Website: crate-barrel
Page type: payment
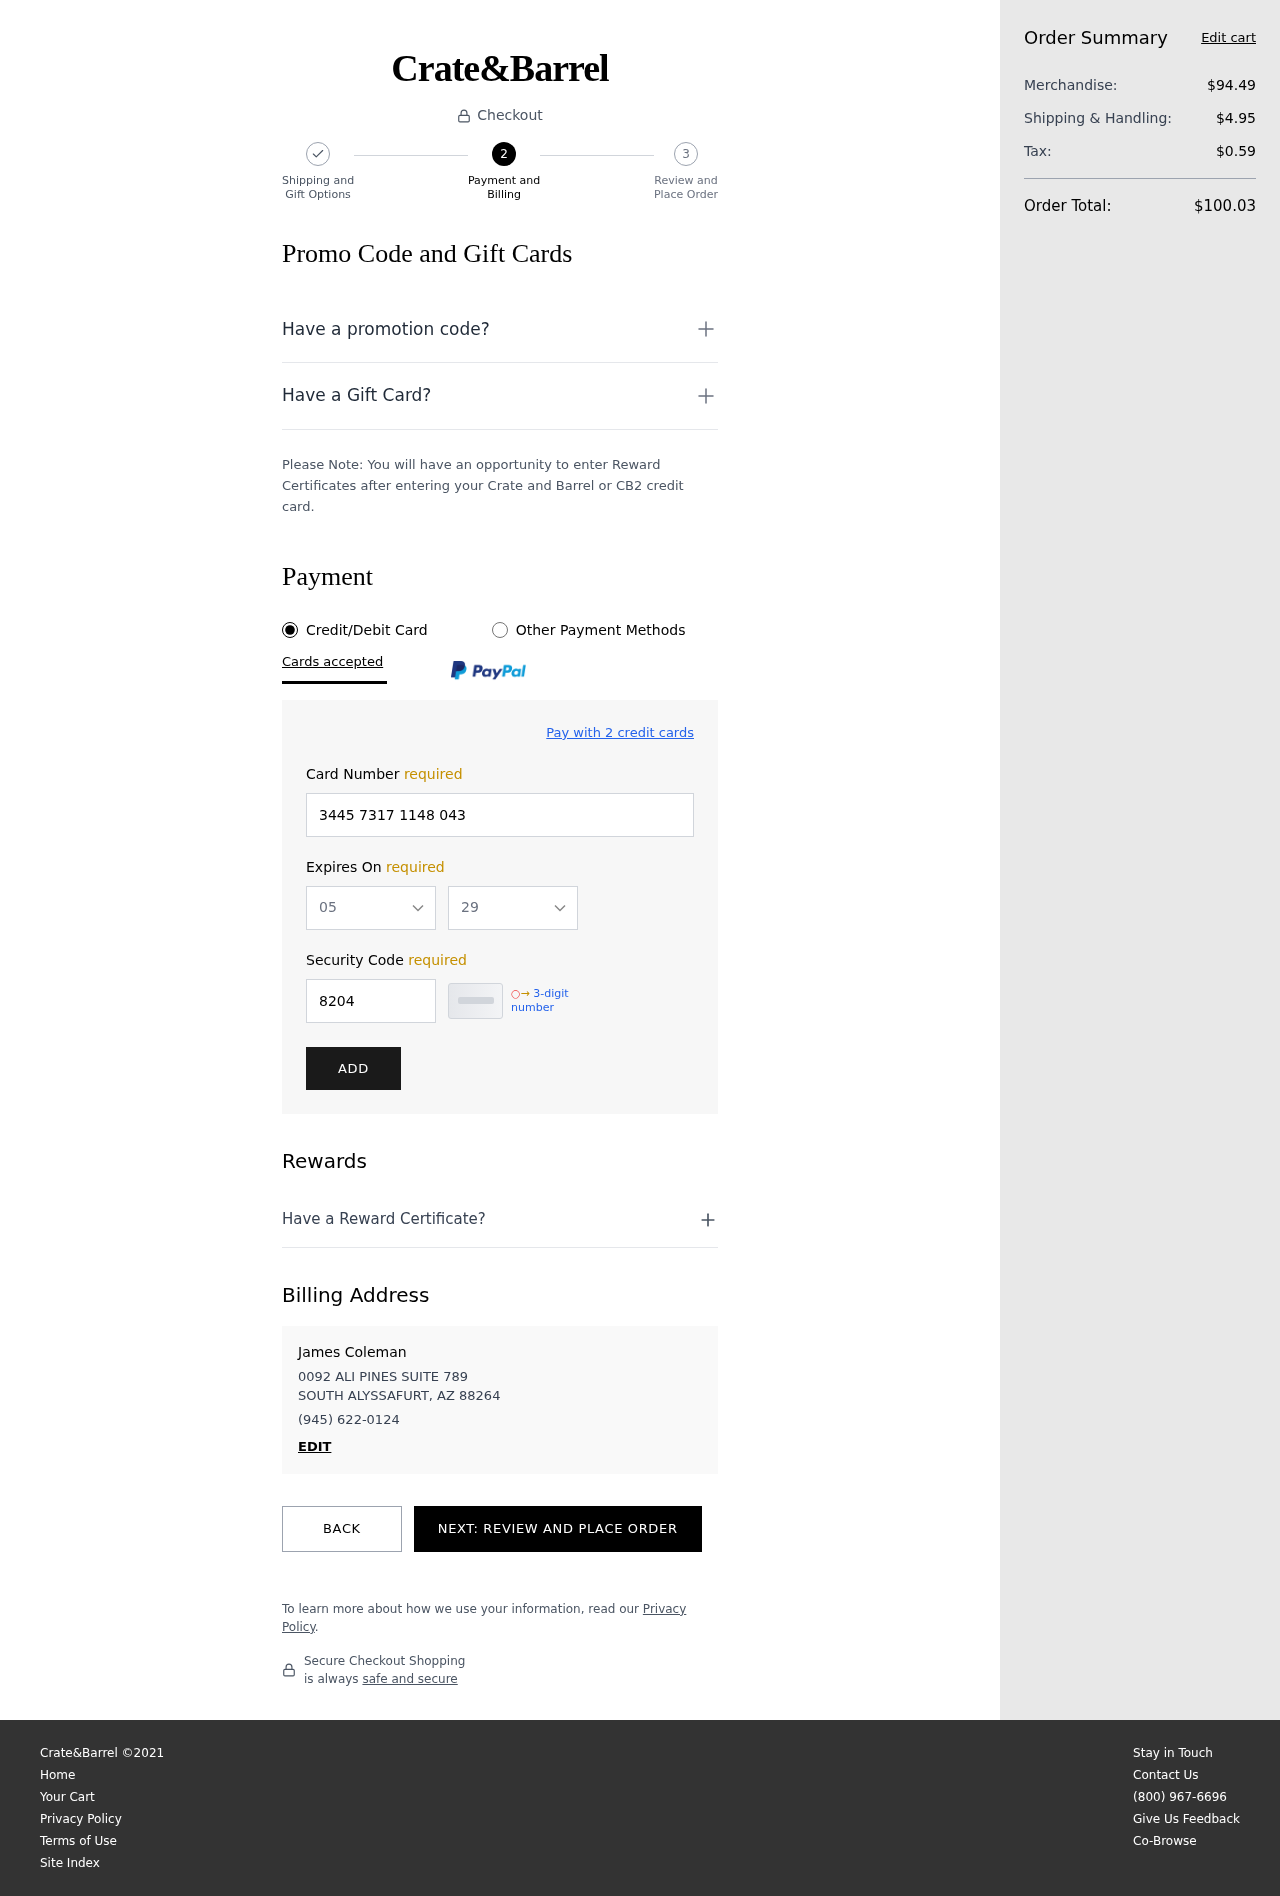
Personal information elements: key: PII_CARD_EXPIRY_MONTH
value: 05
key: PII_CARD_EXPIRY_YEAR
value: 29
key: PII_CITY_STATE_ZIP
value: SOUTH ALYSSAFURT, AZ 88264
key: PII_FULLNAME
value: James Coleman
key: PII_PHONE
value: (945) 622-0124
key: PII_STREET
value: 0092 ALI PINES SUITE 789
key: PII_CARD_NUMBER
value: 3445 7317 1148 043
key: PII_CARD_CVV
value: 8204
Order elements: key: ORDER_SUBTOTAL
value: $94.49
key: ORDER_SHIPPING_COST
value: $4.95
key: ORDER_TAX
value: $0.59
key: ORDER_TOTAL
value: $100.03